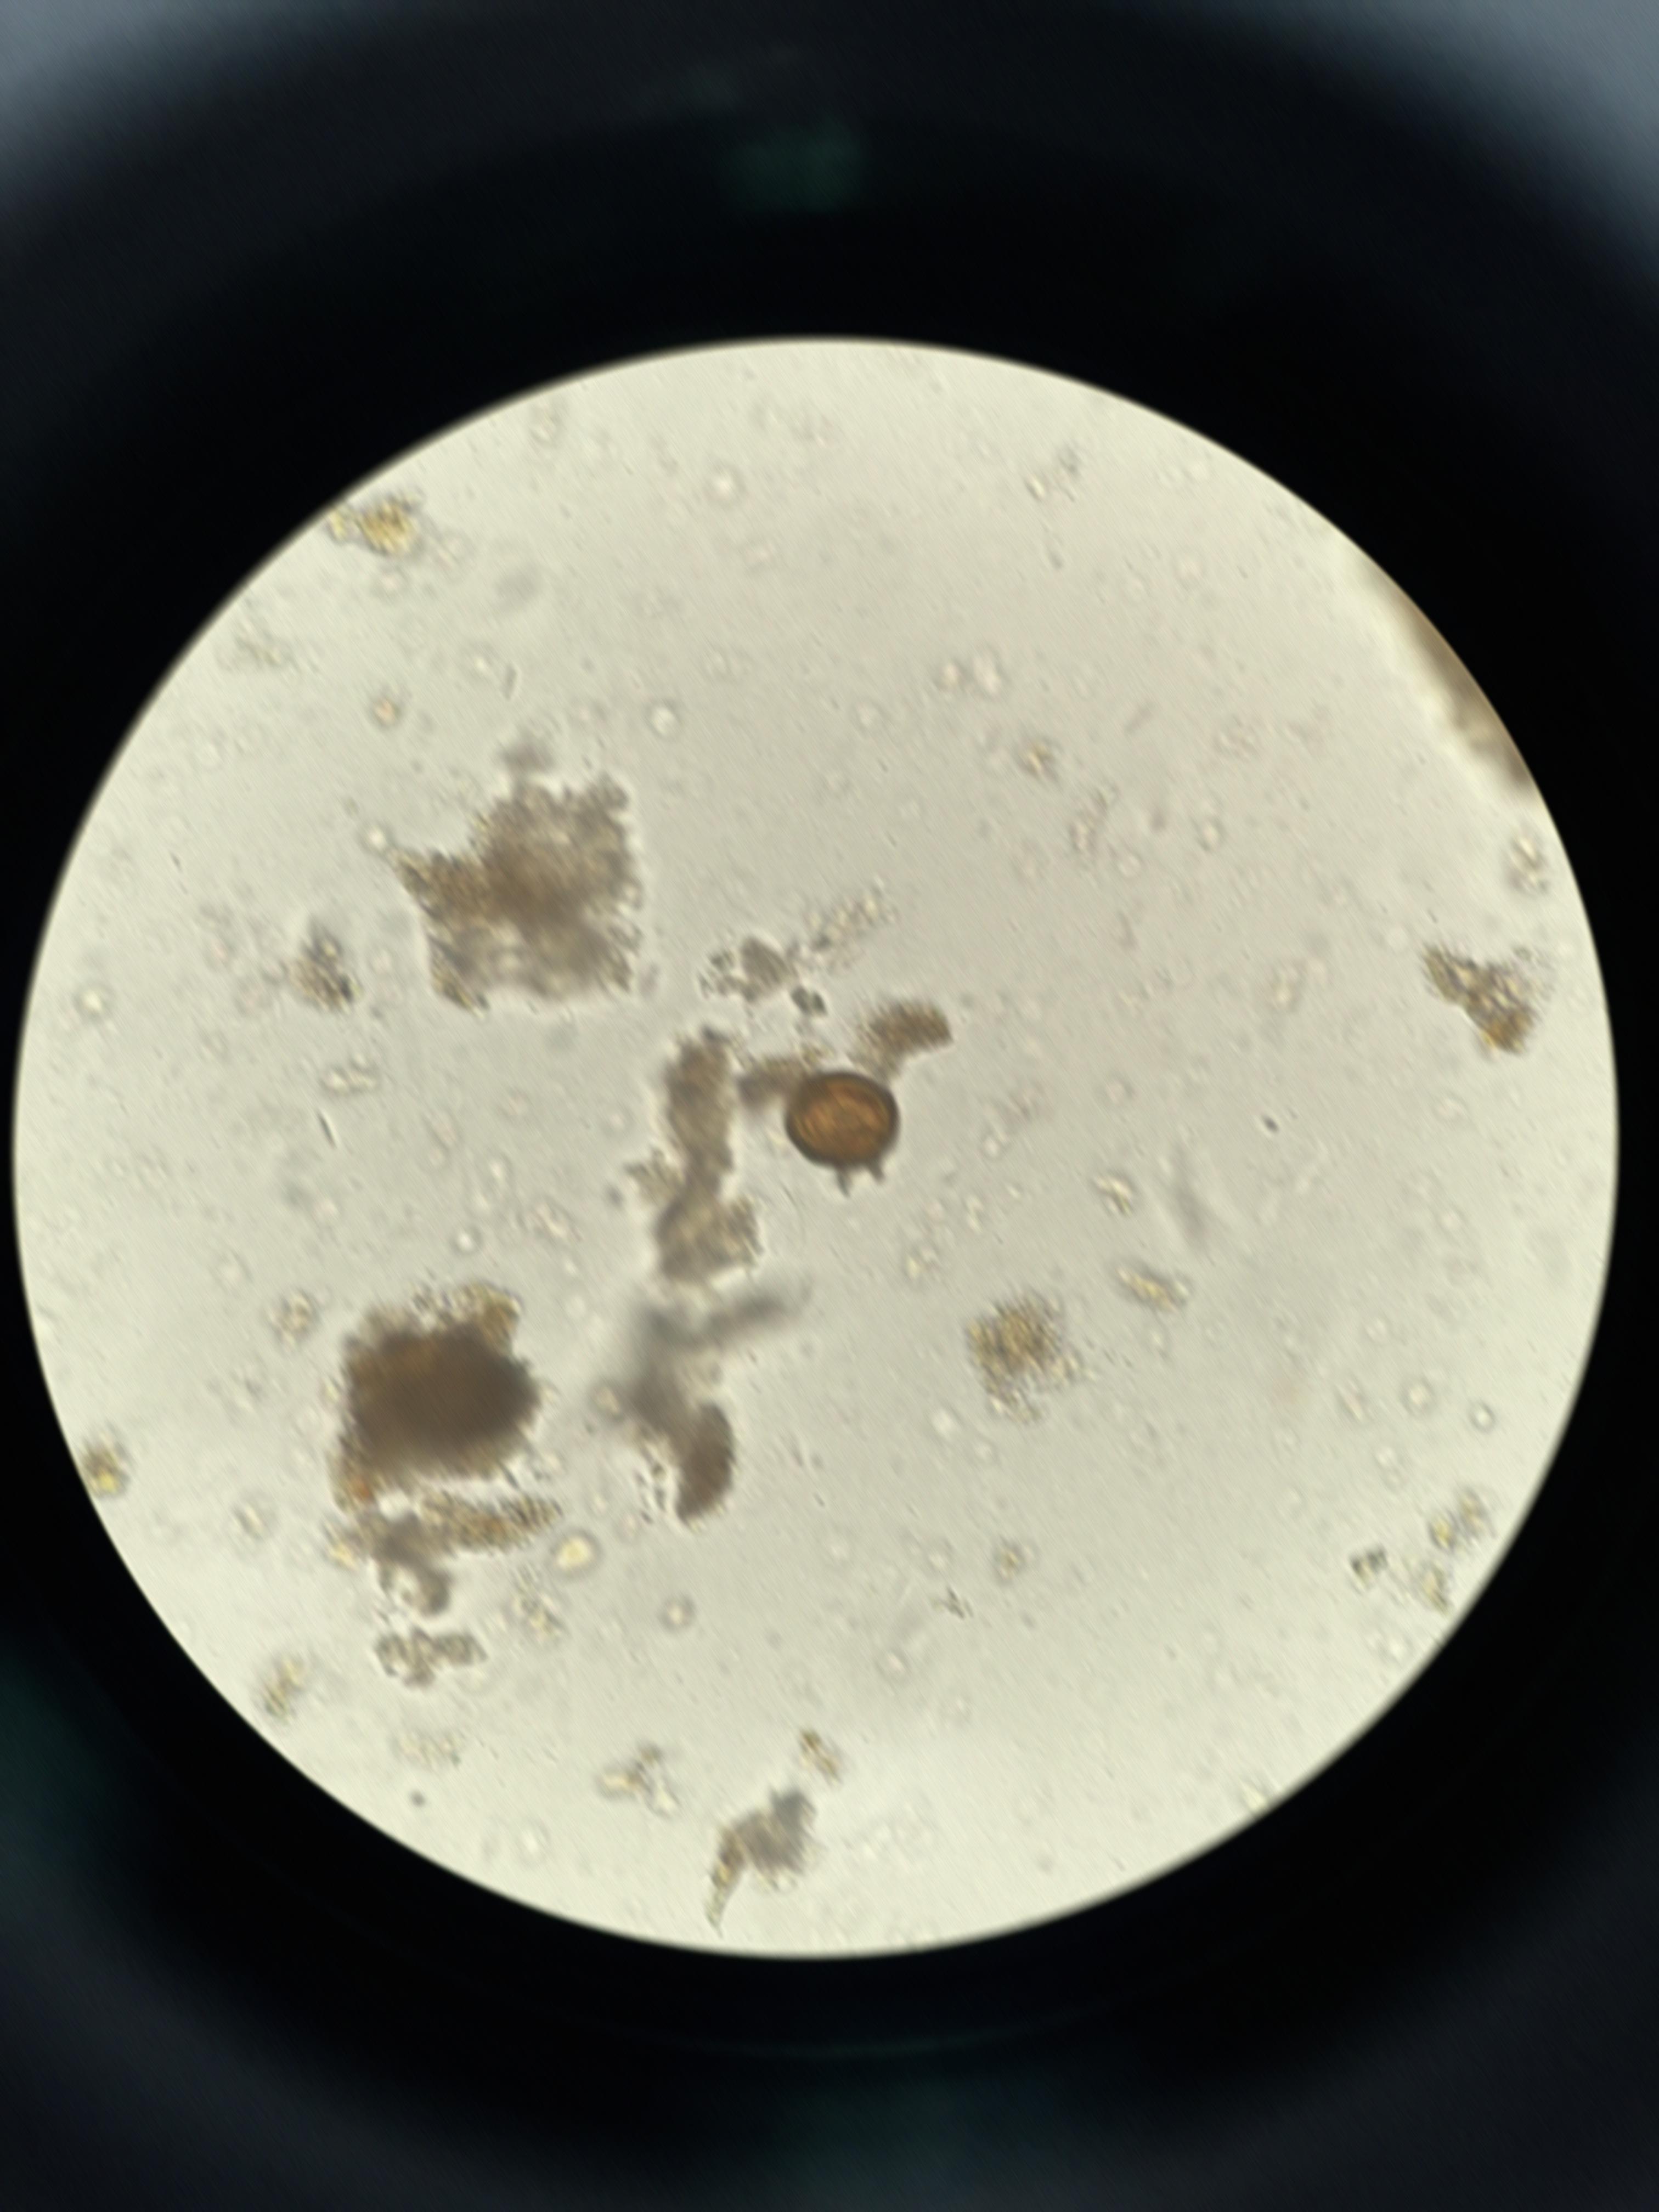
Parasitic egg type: Taenia spp. egg